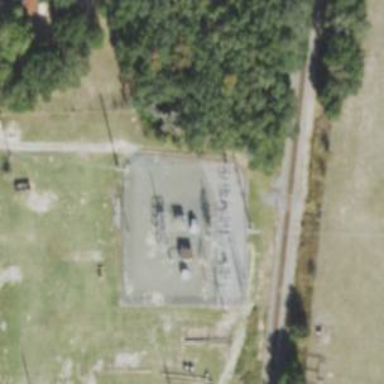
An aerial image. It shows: Distribution level power substation enclosed by fence.